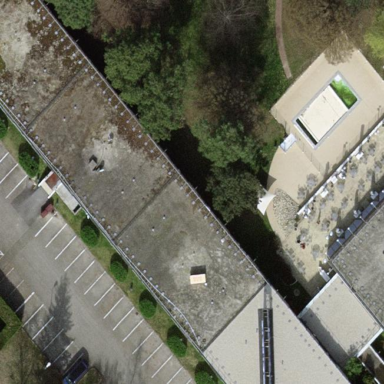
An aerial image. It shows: Hotel building.